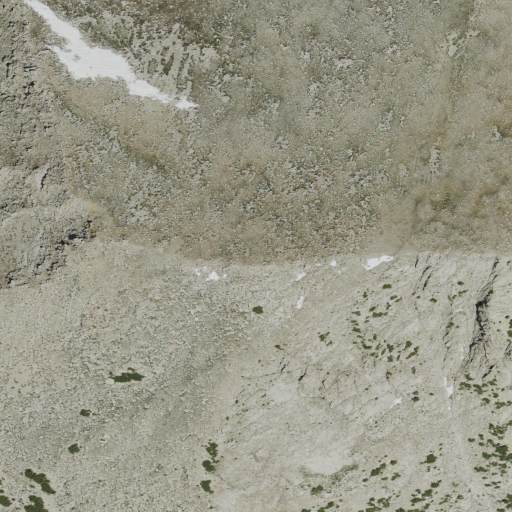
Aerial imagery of mountain in Utah named Ibapah Peak containing shrub, grassland, barren land, and evergreen forest